Question: I'm trying to extract the part of an URL ignoring the 'http(s)://www.' part of it.
These URLs come from a form that the user fills and multiple formats and errors are expected, here's a sample:
'''
http://www.akashicbooks.com
https://deliciouselsalvador.com
http://altaonline.com
http://https://www.amtb-la.org/
http://https://www.amovacations.com/
http://dornsife.usc.edu/jep
'''
I've tried in Google Sheets and Airtable using the 'REGEXEXTRACT' formula:
'''
=REGEXEXTRACT({URL},"[^/]+$")
'''
But unfortunately, I can't make it work for all the cases:

Any ideas on how to make it work?
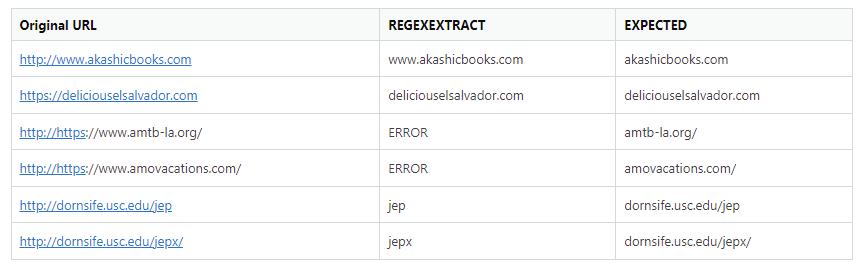
Answer: You can use
'''
^(?:https?://(?:www\.)?)*(.*)
'''
See the <URL>. :
- '^'- '(?:https?://(?:www\.)?)*'- 'https?://''http://''https://'- '(?:www\.)?''www.'- '(.*)'
With 'REGEXEXTRACT', the output value is the text captured with Group 1.